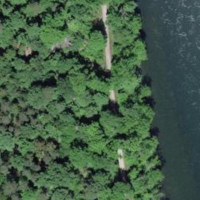
EUNIS habitat code: 41
Species observed at this site:
Campanula trachelium